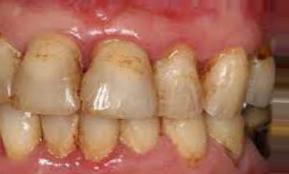
Condition: Tooth Discoloration